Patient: sex F, age 37
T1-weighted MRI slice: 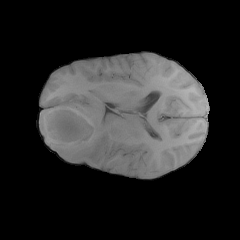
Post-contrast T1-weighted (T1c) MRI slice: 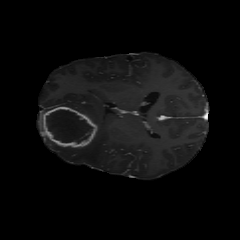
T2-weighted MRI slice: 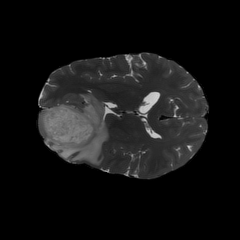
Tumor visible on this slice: yes
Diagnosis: Glioblastoma, IDH-wildtype
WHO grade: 4